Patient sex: M
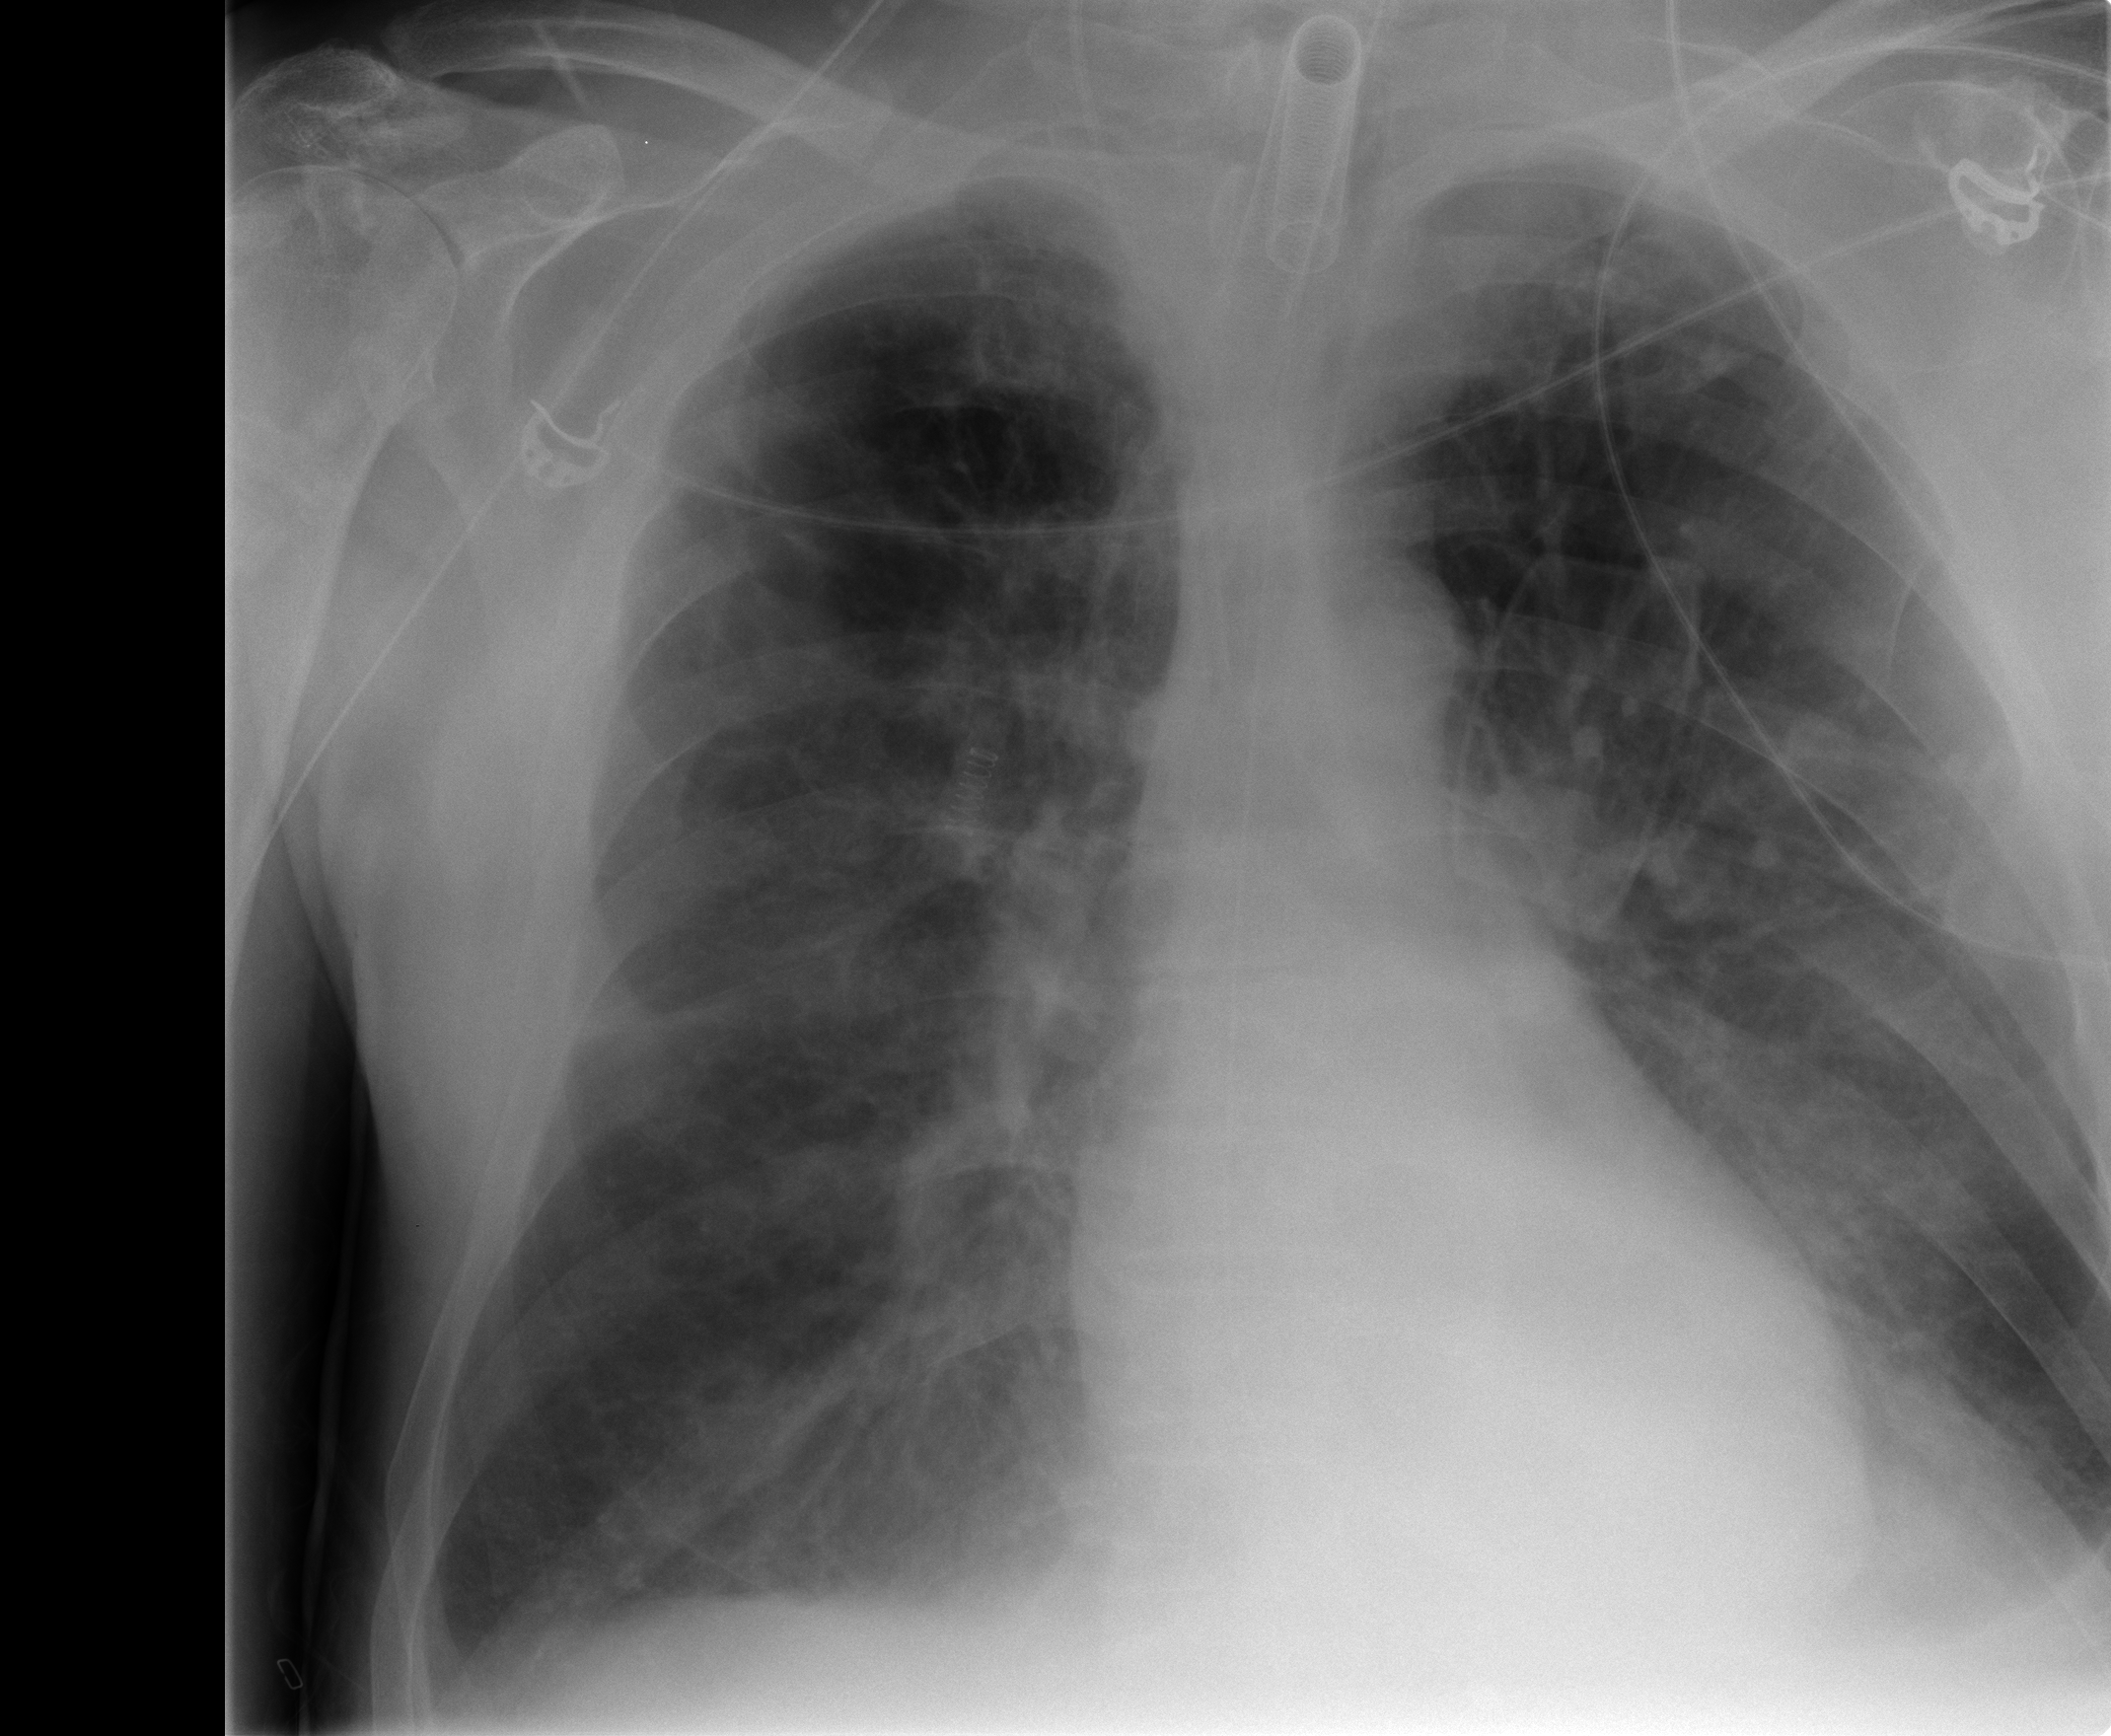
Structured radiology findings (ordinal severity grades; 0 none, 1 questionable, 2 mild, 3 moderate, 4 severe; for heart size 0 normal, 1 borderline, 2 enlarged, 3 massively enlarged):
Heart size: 0
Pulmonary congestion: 2
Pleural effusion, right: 1
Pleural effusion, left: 2
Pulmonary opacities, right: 2
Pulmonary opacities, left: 0
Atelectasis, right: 2
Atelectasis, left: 2